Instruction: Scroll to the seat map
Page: seats
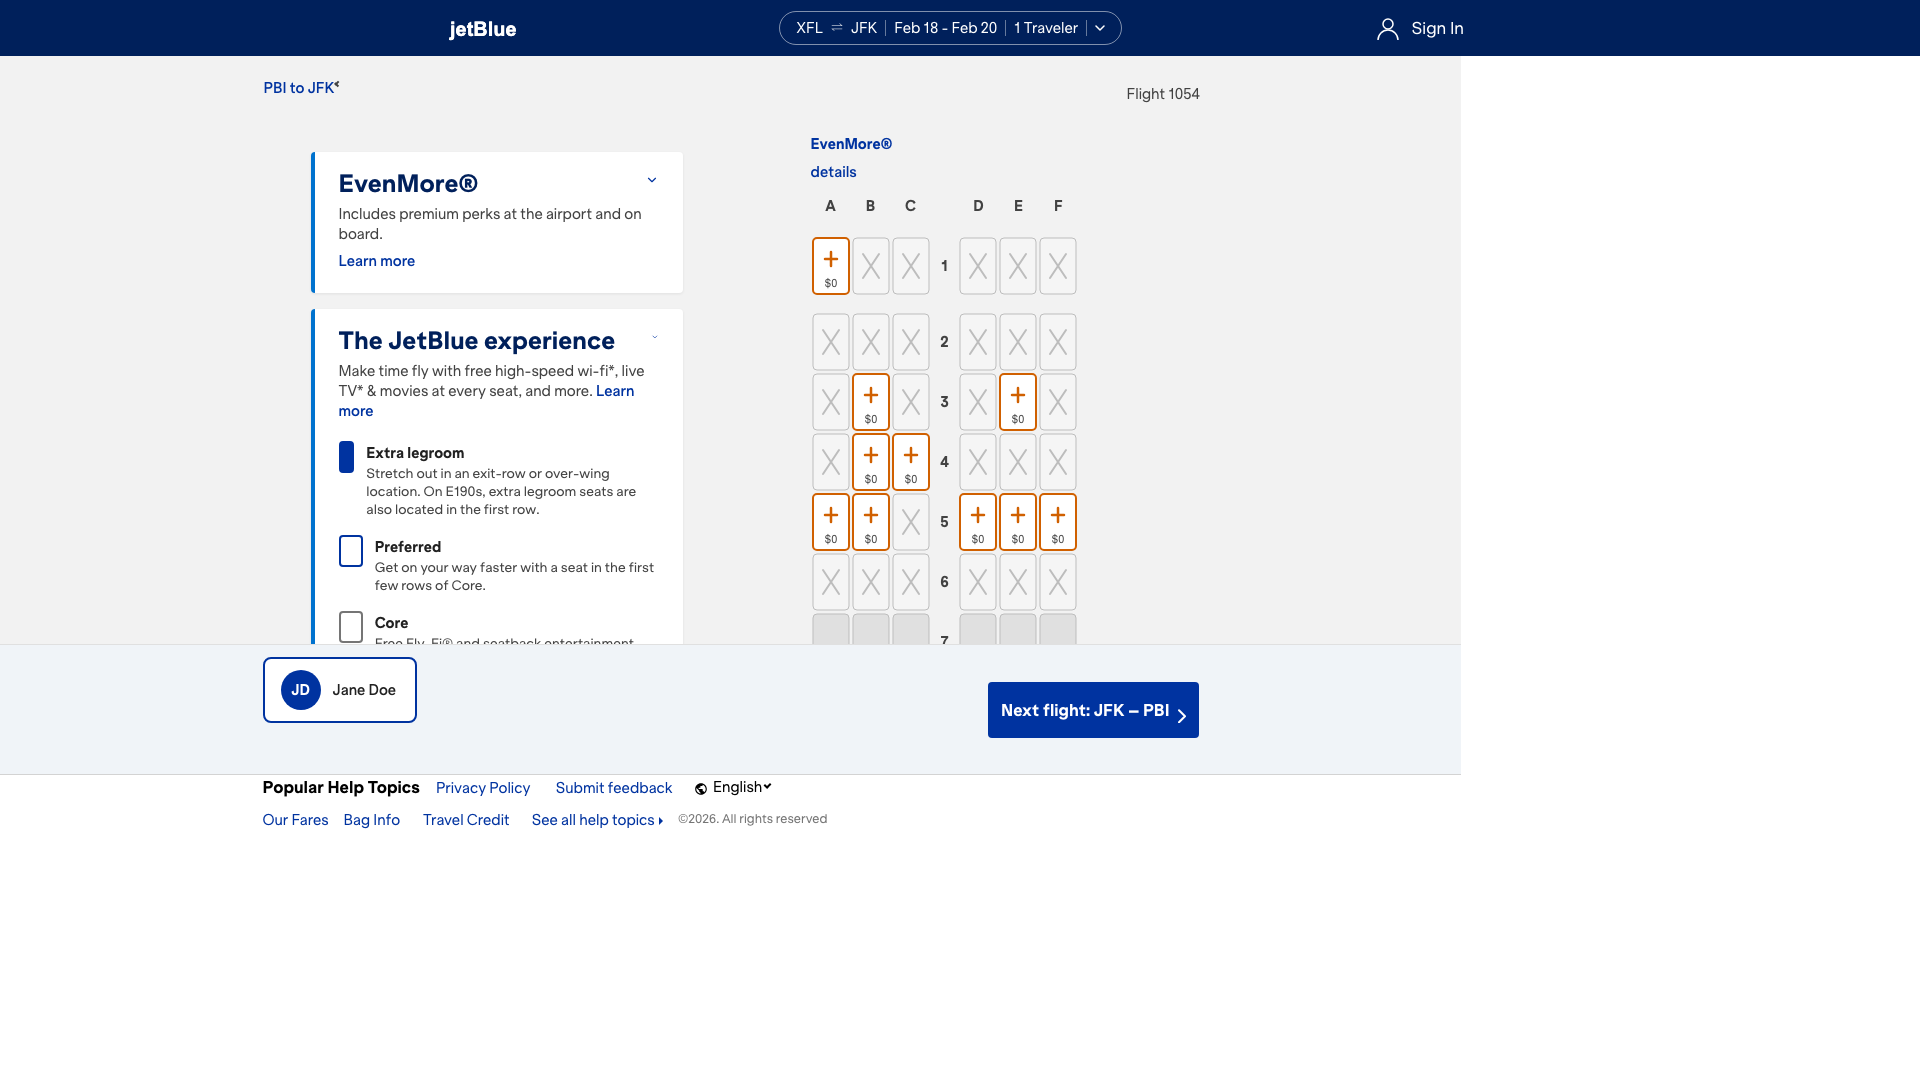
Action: scroll